Question: hi i have a hard time making this buttons look good, can i do it normal xml file or should i use styling
below is my xml code
'''
<Button
android:id="@+id/cancelbtn"
android:textSize="18sp"
android:layout_marginLeft="2dip"
android:layout_width="wrap_content"
android:layout_height="45dip"
android:layout_weight="1.0"
android:layout_alignParentBottom="true"
android:layout_alignParentRight="true"
android:text="Cancel"
android:textColor="#000000" />
<Button
android:id="@+id/startbtn"
android:background=""
android:textColor="#000000"
android:layout_alignTop="@+id/fbcancel"
android:layout_toLeftOf="@+id/fbcancel"
android:textSize="18sp"
android:layout_marginRight="2dip"
android:layout_width="wrap_content"
android:layout_height="45dip"
android:layout_weight="1.0"
android:text="Start" />
'''
the start button is big in height and small in width..not able to make exact as cancel buton
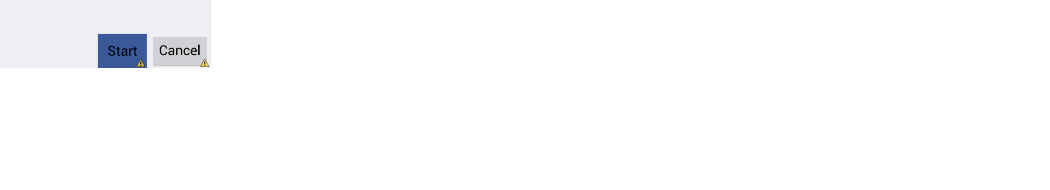
Answer: Due to different number of characters in the Button Text it's showing like this.
you need to give the fixed width and height to the button.
See <URL> link to solve your problem.